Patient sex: M
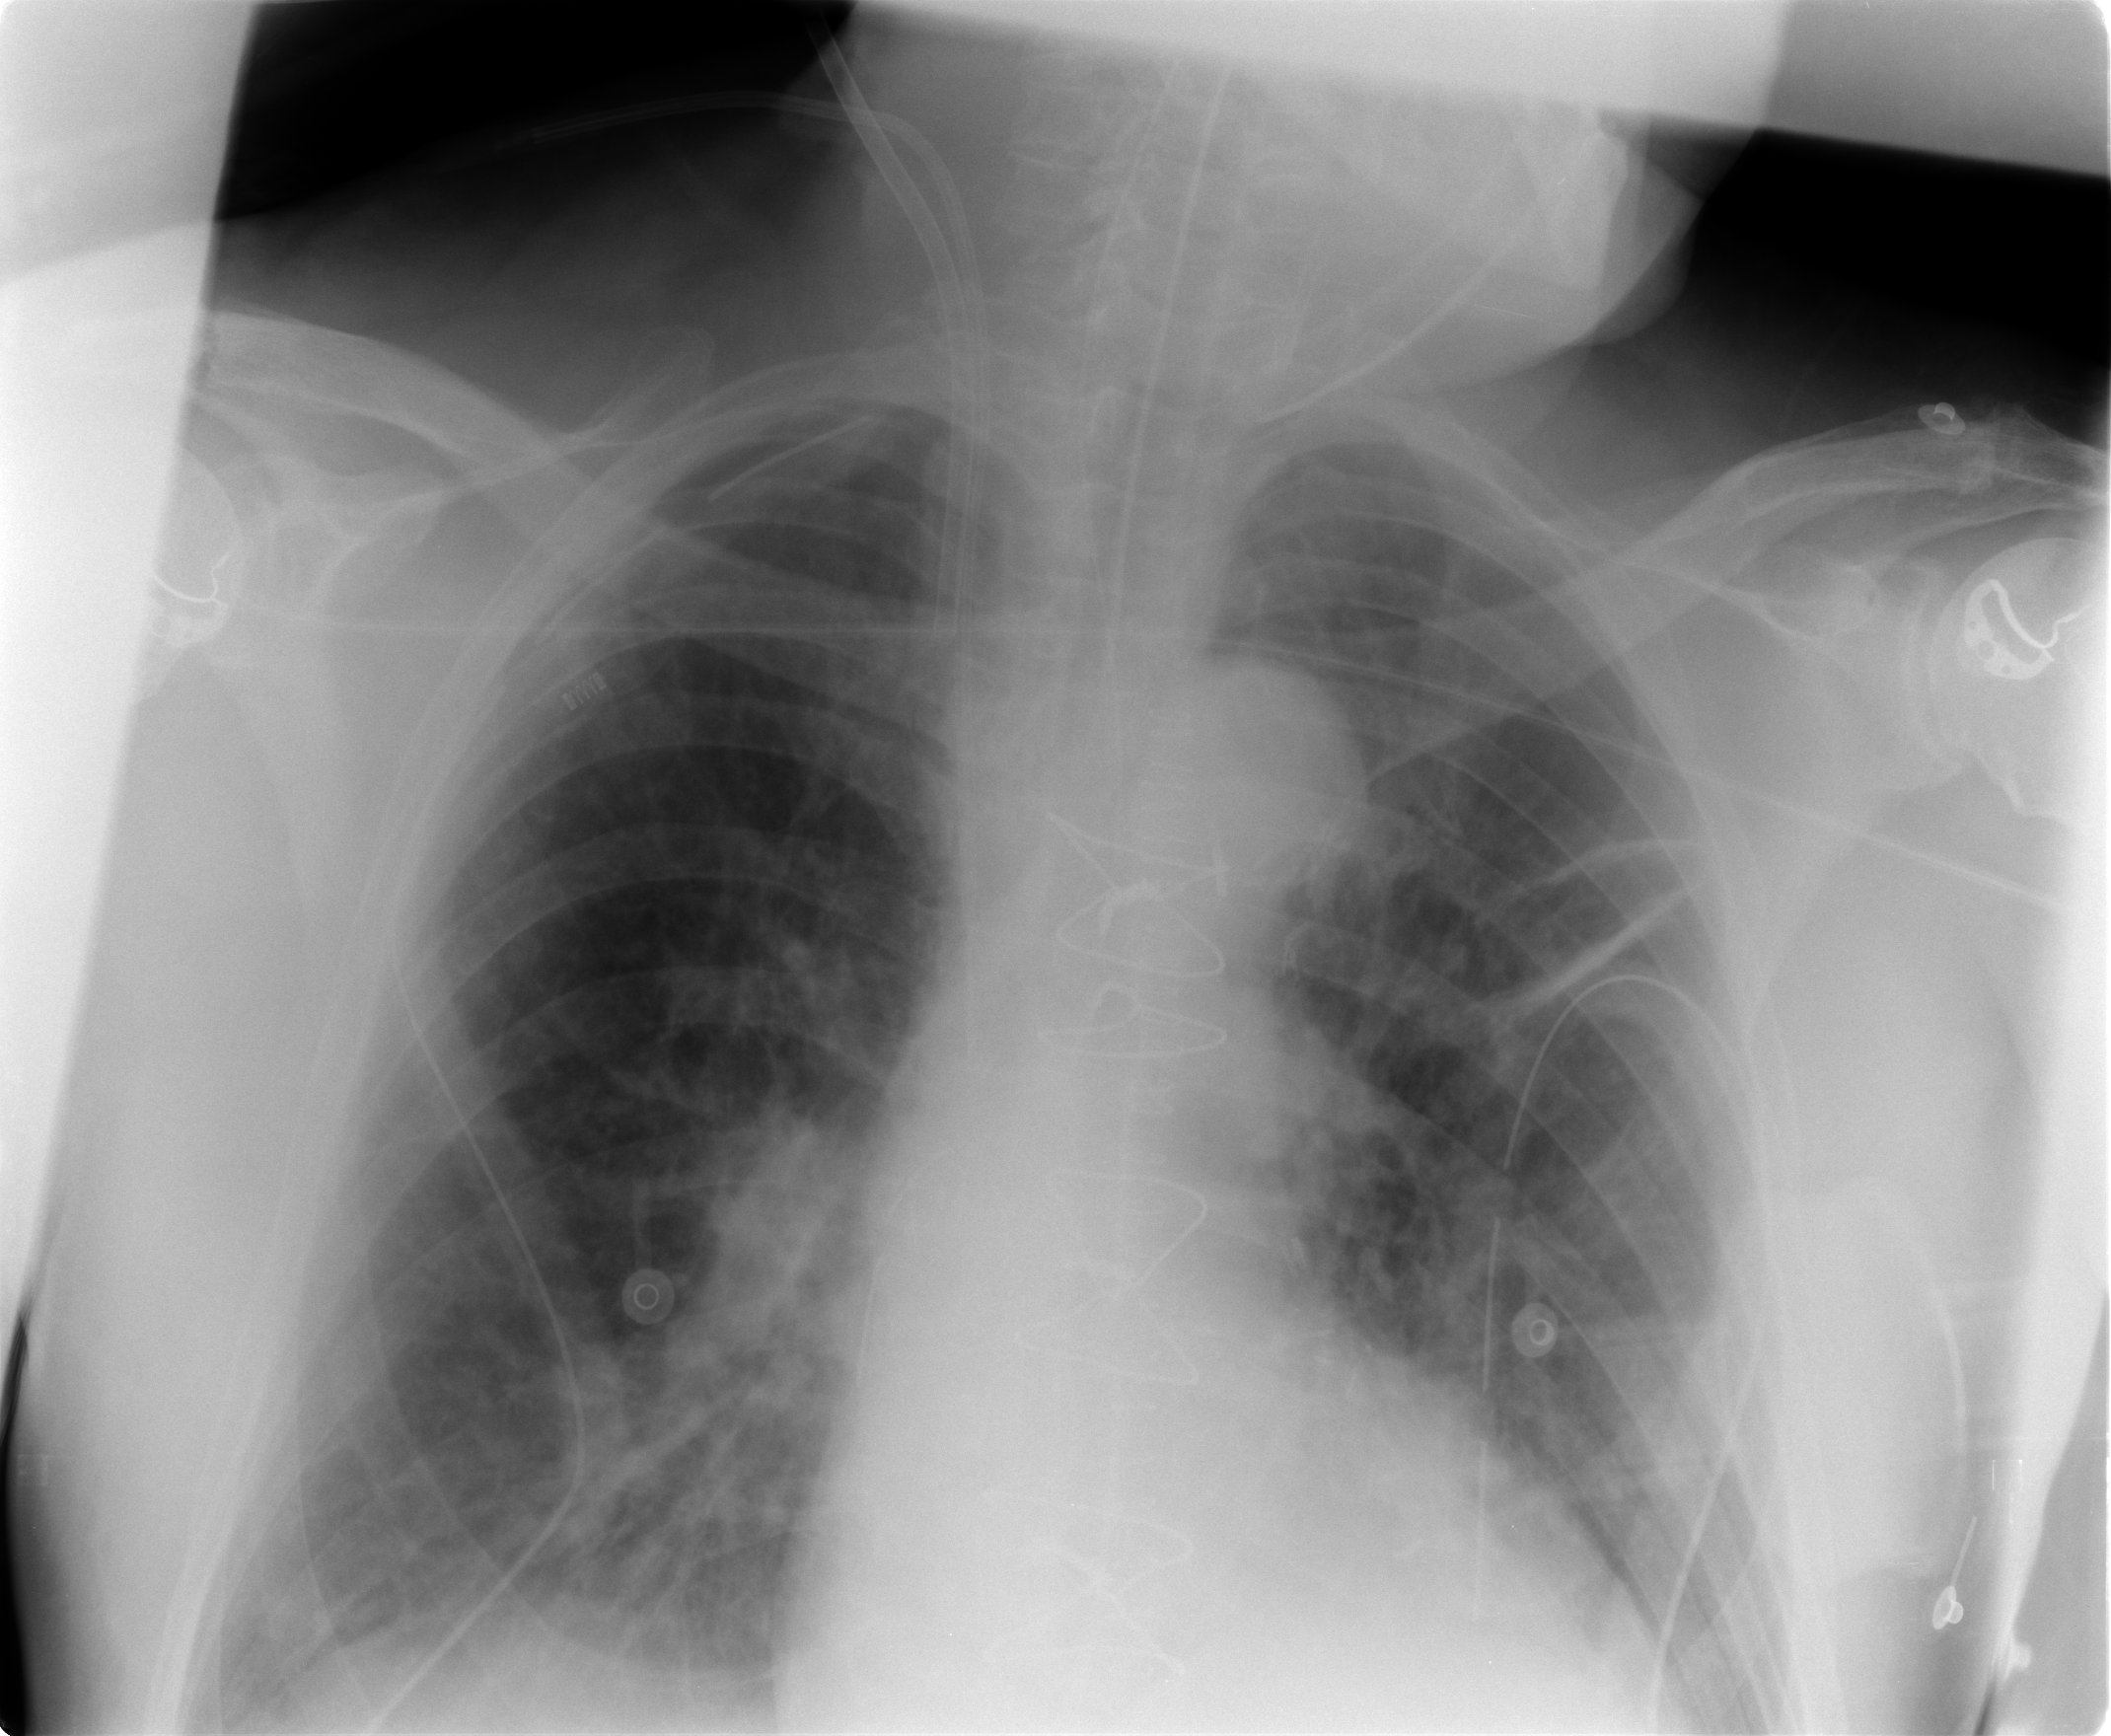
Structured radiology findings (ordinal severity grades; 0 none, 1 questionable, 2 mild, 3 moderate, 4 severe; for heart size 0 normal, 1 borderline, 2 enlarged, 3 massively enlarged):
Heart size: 0
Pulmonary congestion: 3
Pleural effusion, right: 0
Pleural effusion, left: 0
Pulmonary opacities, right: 2
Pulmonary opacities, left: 2
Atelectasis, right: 2
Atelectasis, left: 2